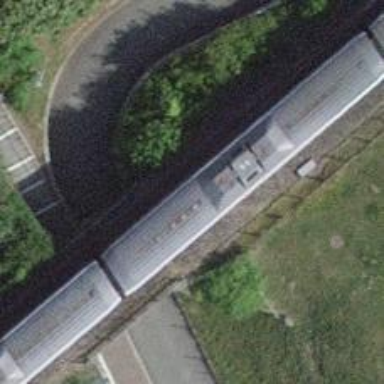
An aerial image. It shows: Single-track railway bridge with electrified contact line.